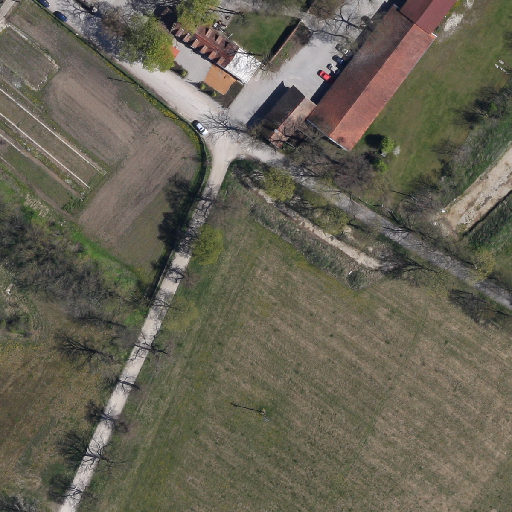
Referring expression: light-duty vehicle driving on the road